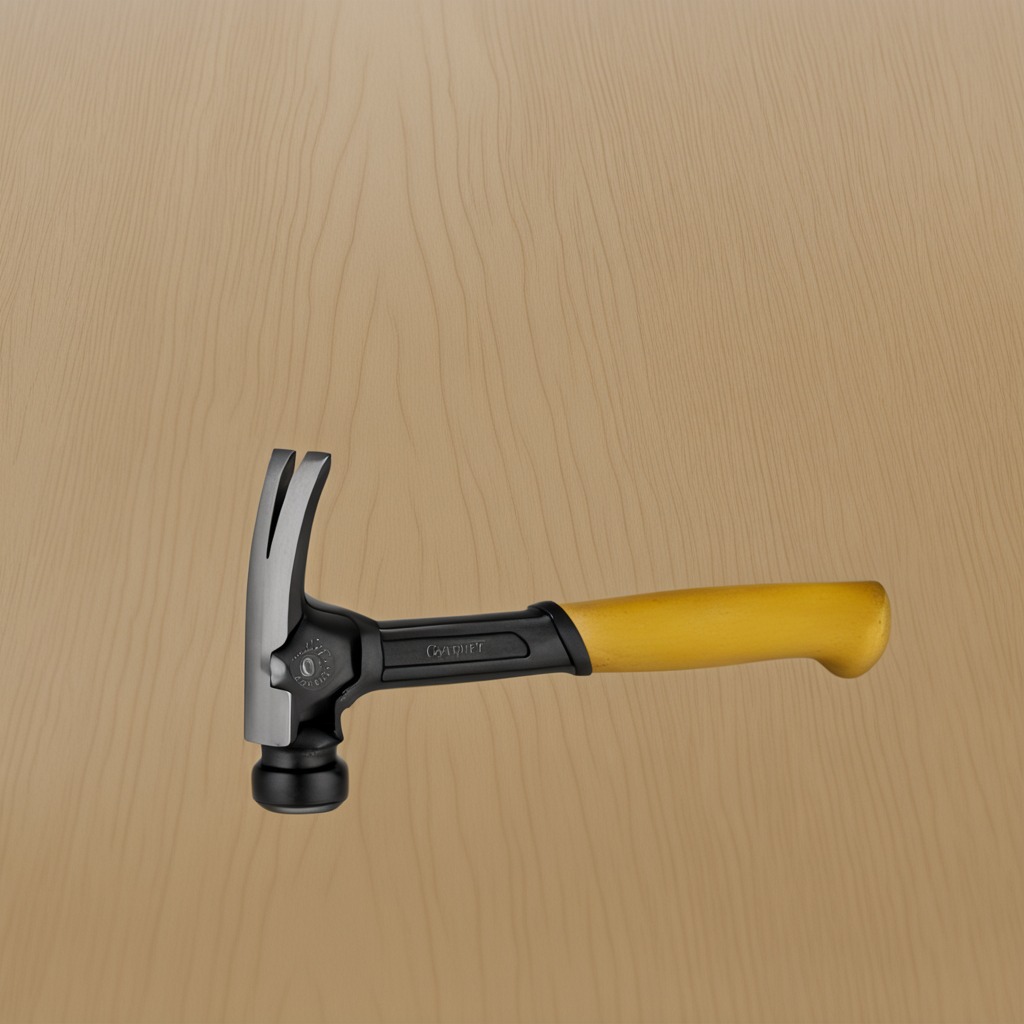
A hammer lies on a plywood surface in a paint workshop lit by afternoon window light.